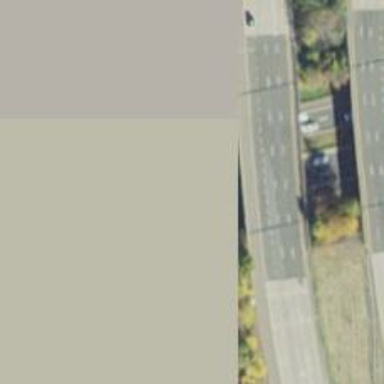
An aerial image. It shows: Motorway.